The plot shows how the frequency content of a bearing vibration signal evolves over time (STFT spectrogram). Based on the visible evidence, which condition applies: normal, inner_race, outer_race, ball?
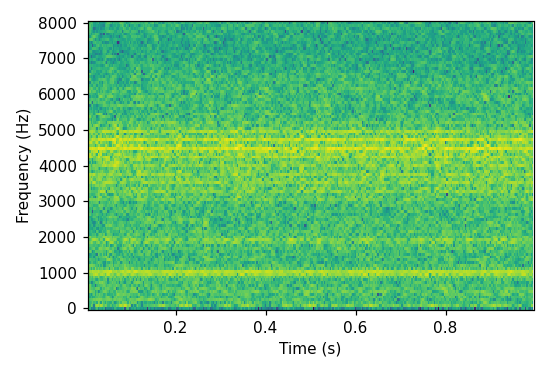
Answer: outer_race